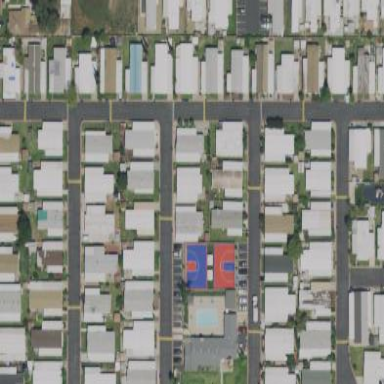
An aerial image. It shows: Residential area known as trailer park.